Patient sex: M
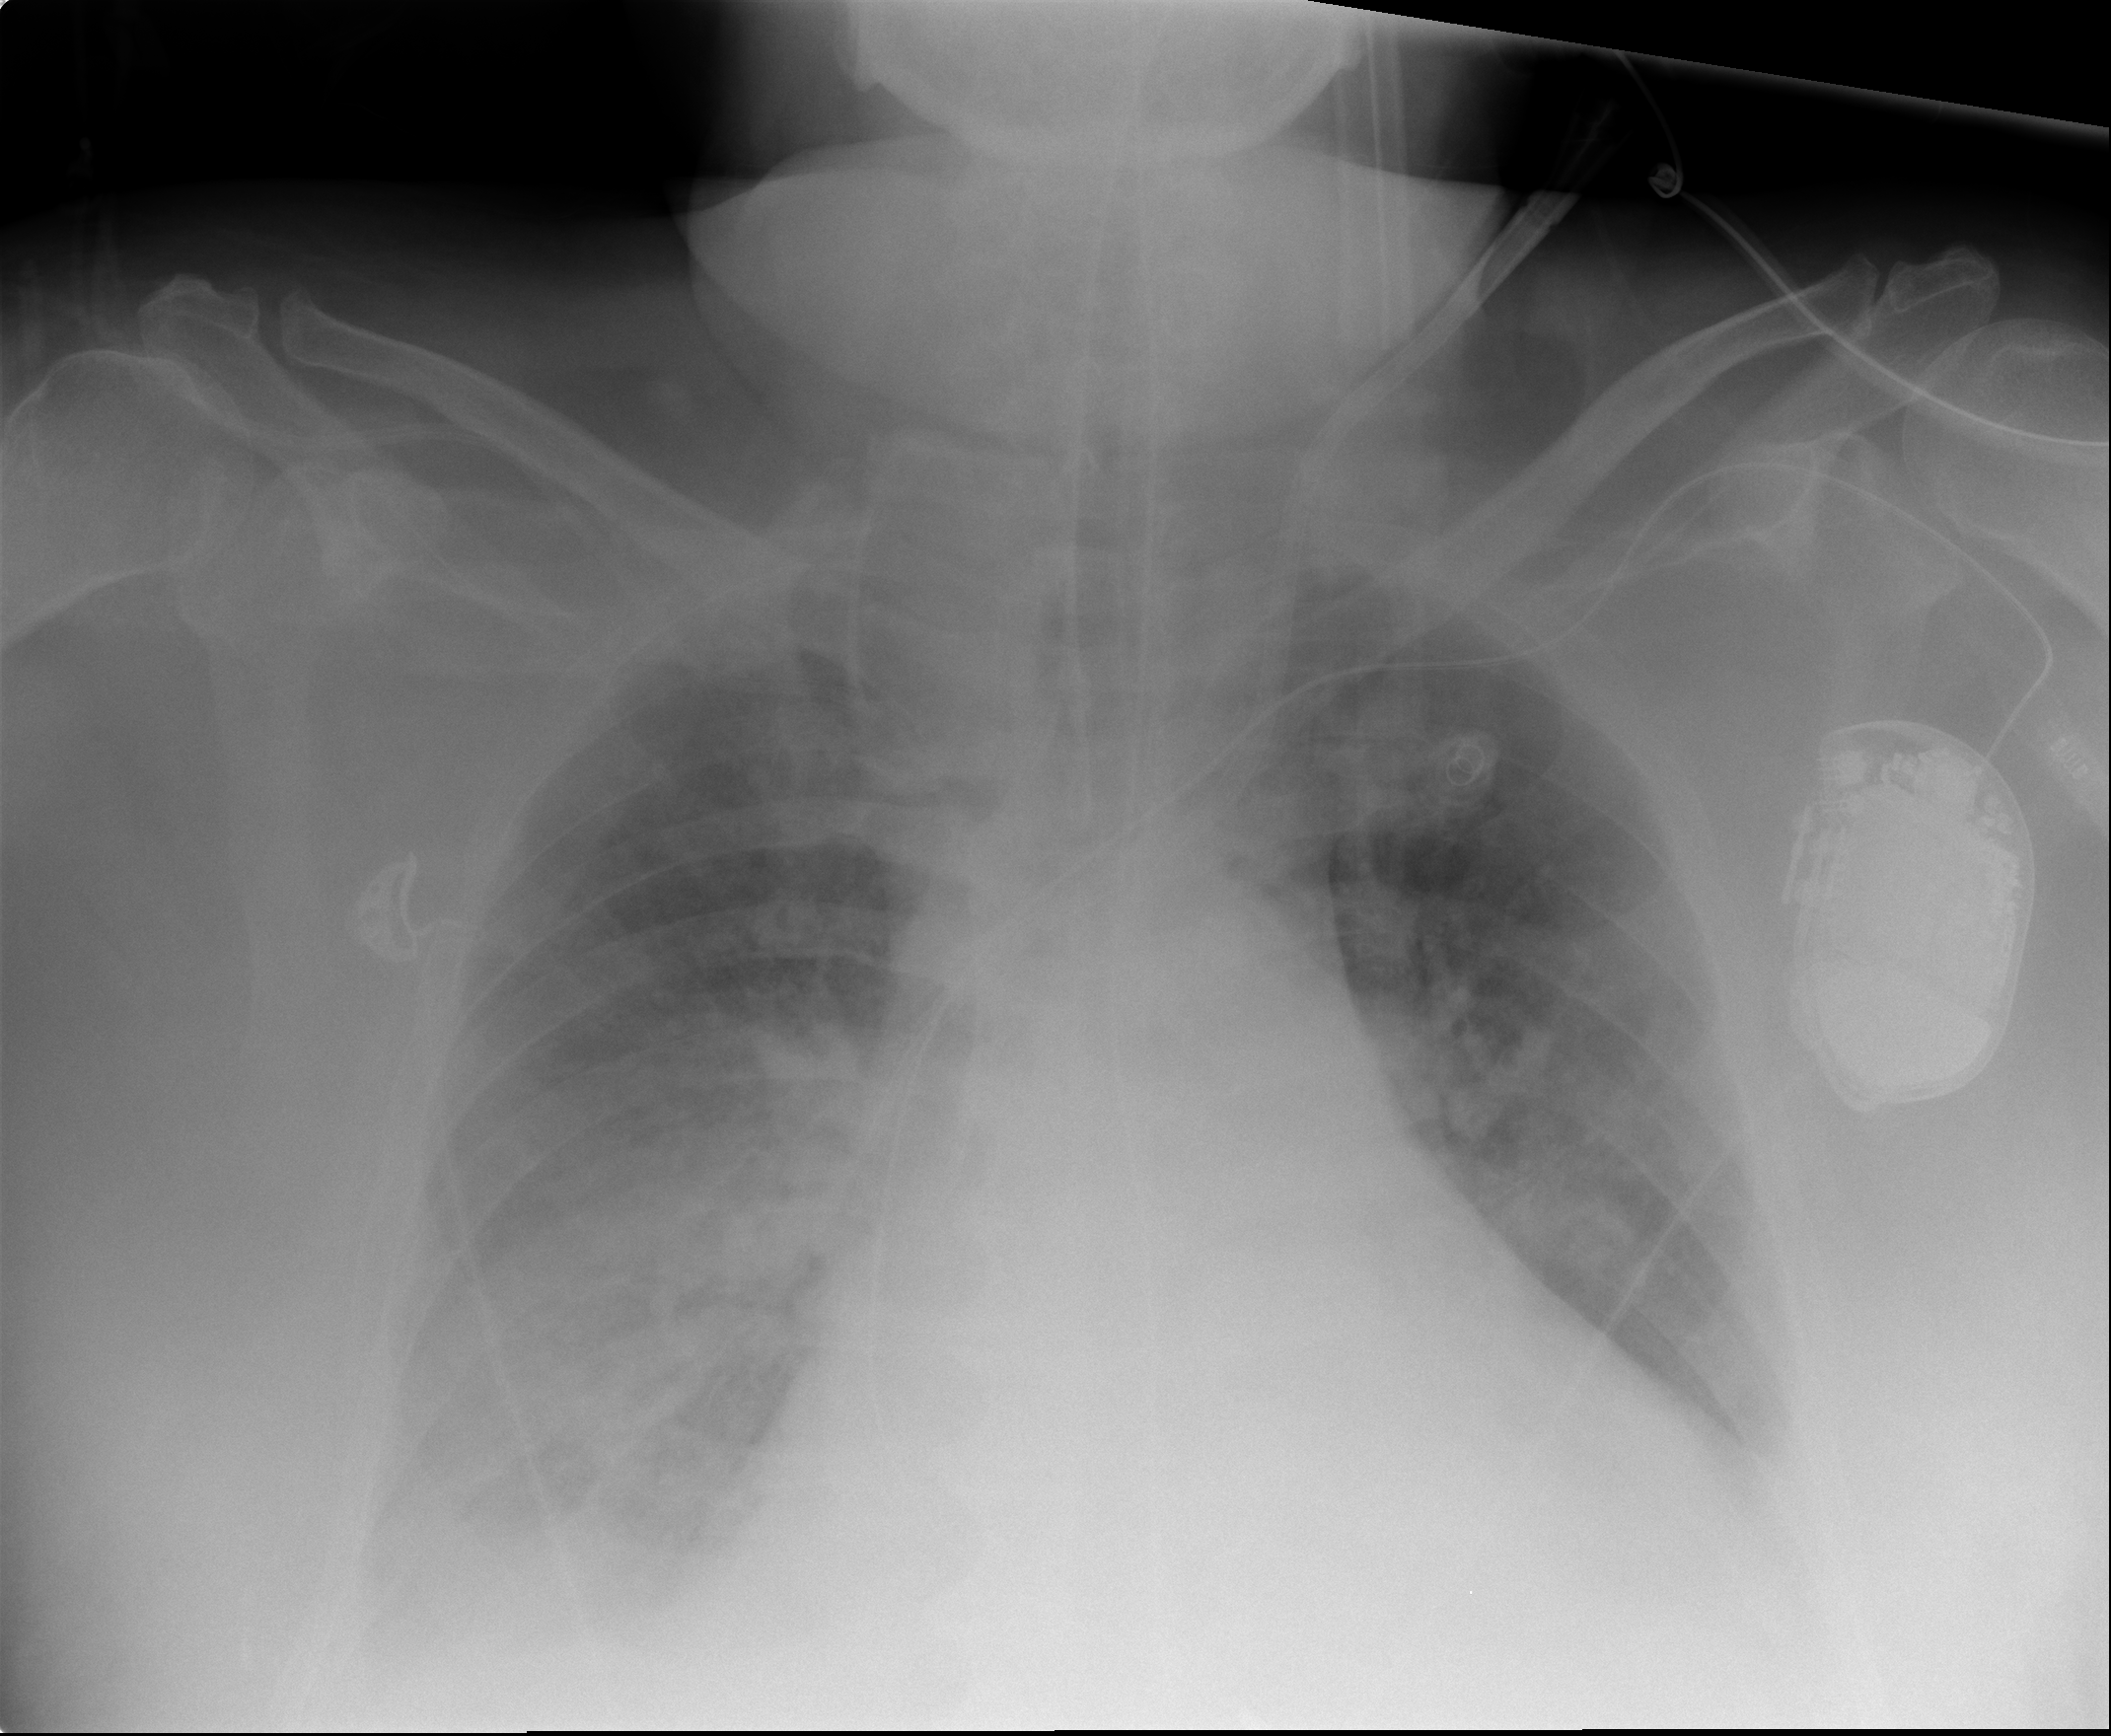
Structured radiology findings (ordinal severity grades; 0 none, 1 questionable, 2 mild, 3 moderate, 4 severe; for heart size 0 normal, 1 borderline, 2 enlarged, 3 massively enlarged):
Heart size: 2
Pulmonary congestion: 3
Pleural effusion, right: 2
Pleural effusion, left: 2
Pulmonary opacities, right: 3
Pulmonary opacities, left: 2
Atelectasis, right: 2
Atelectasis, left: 0